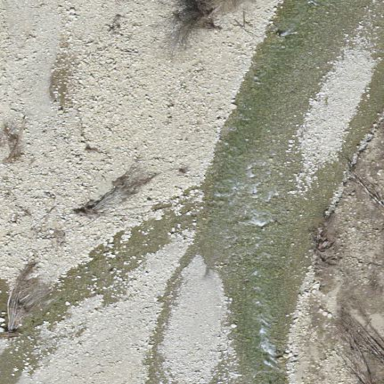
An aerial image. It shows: Terrain covered in shingle.